Field crop: maize
Growth stage: 2
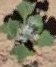
Species: chenopodium